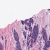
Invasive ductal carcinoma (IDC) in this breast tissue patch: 1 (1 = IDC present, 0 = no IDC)